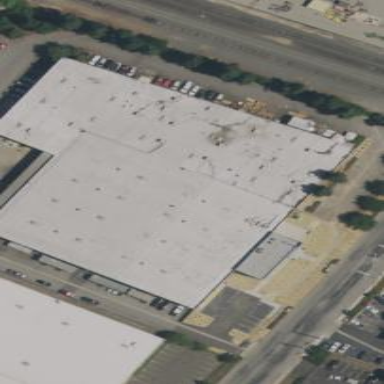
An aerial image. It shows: Industrial building.